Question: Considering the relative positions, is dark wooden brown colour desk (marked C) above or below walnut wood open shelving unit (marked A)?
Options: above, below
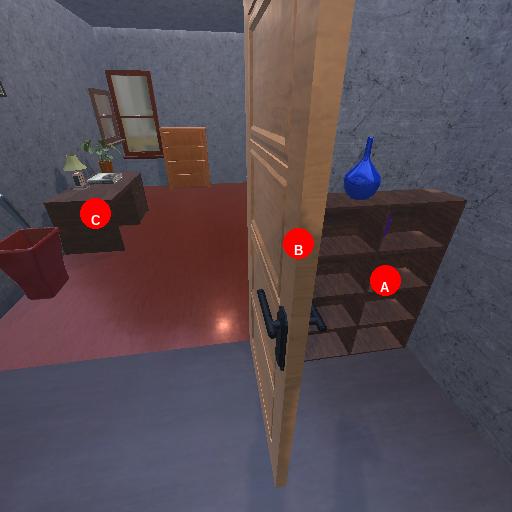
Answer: above